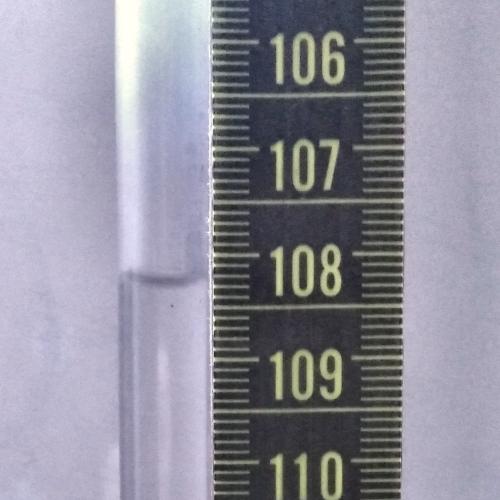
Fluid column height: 108.2 cm